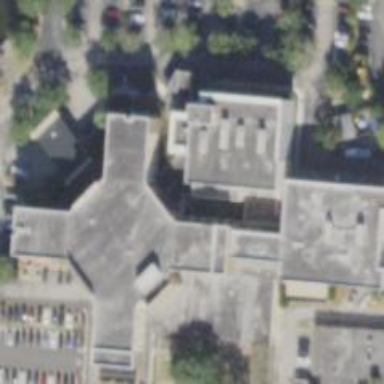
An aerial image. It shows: Healthcare facility identified as hospital.